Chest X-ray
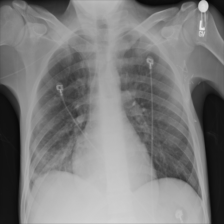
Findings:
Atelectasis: negative
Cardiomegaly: negative
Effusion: negative
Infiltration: positive
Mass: negative
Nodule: negative
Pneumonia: negative
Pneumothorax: negative
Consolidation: negative
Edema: negative
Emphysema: negative
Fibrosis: negative
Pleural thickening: negative
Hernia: negative